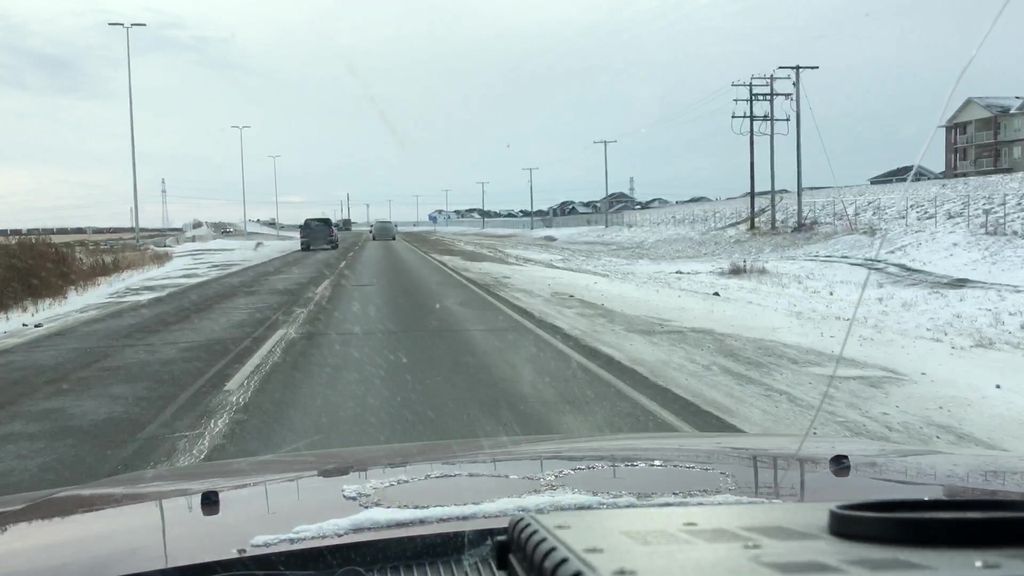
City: saskatoon